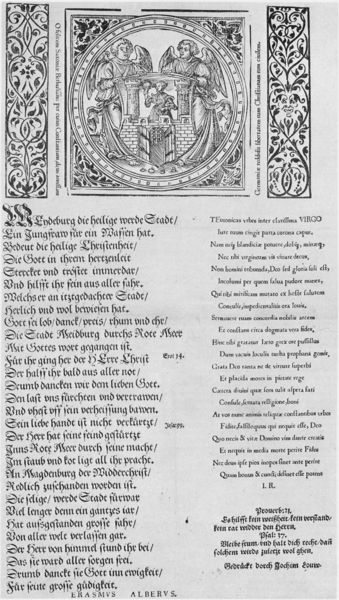
Titel: MEydeburg die heilige werde Stadt
Künstler: Erasmus Alberus
Standort: Wolfenbüttel
Institution: Herzog August Bibliothek
Schlagwörter: stadt, blumen, grau, schwarz, tür, weiss, zeichnung, malerei, ornament, alt, bibel, rahmen, bild, kirche, figur, kind, blatt, pflanze, pflanzen, kreis, rund, turm, engel, ranken, holzschnitt, schrift, liebe, zwei, mauer, graphik, spalten, steinmauer, floral, ornamente, verzierung, deutsch, sein, tor, zinnen, buch, burg, medaillon, türme, druck, stich, seite, illustration, schwarzweiß, text, zeitung, buchstaben, beschriftung, initiale, buchdruck, buchseite, schnörkel, teufel, verschlungen, gedicht, stadtmauer, tempel, zeilen, absatz, siegel, fraktur, quadrat, viereck, verse, altdeutsch, symbole, burgtor, latein, anfangsbuchstabe, majuskel, vignette, evangelium, erasmus, chronik, süterlin, manuskript, zierwerk, hande, gutenberg, bcuhstaben, dinkelsbühl, virgo, erasmus albers